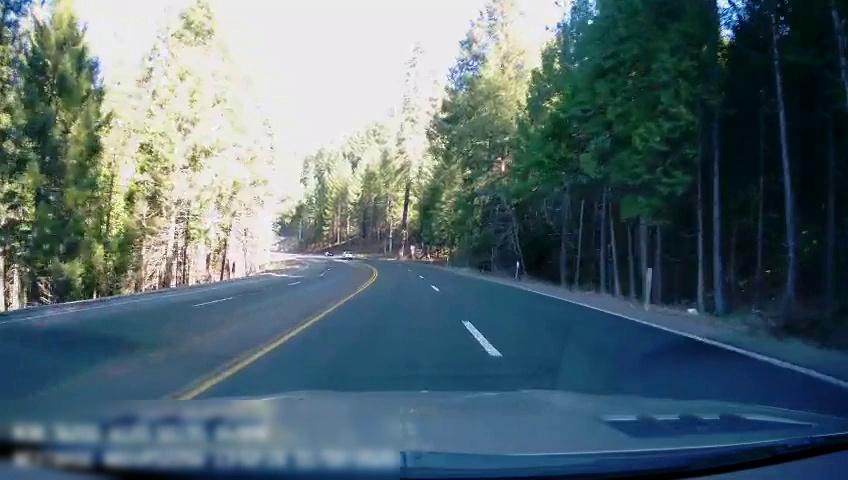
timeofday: Day
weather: Sunny
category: Drivable Space
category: Vehicles | SUV
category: Lanes | Current Lane
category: Lanes | Alternate Lane
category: Lanes | Current Lane
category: Lanes | Alternate Lane
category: Lanes | Opposite Lane
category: Lanes | Opposite Lane